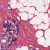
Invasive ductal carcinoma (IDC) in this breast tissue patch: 1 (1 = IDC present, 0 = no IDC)